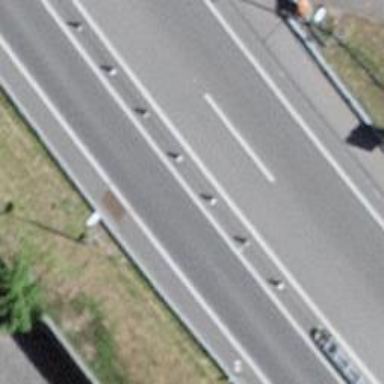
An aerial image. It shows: Bollard barrier.